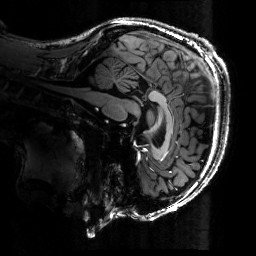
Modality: T1w
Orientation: sagittal
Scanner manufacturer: siemens
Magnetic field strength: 6.98 T
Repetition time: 2.3 s
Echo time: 0.00266 s